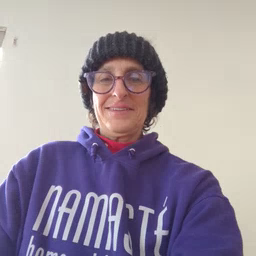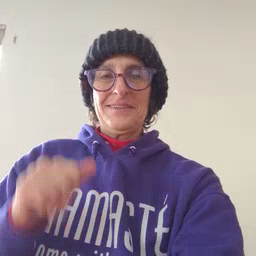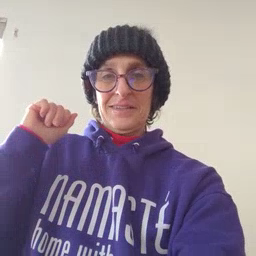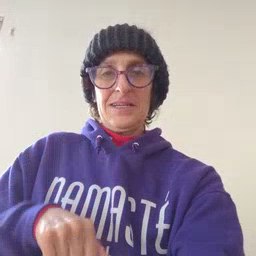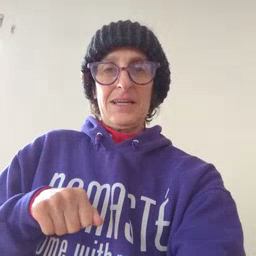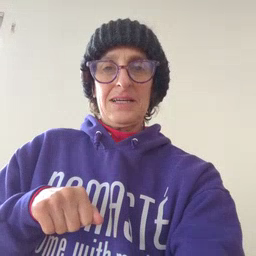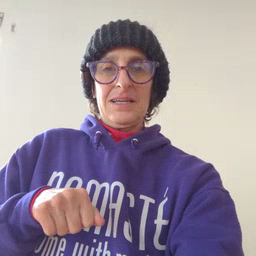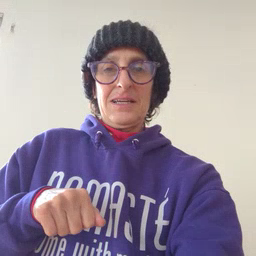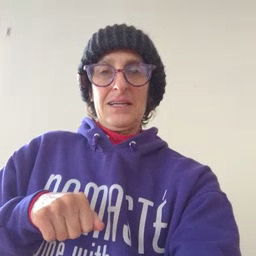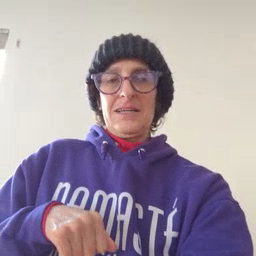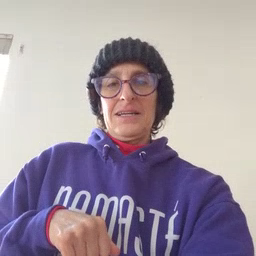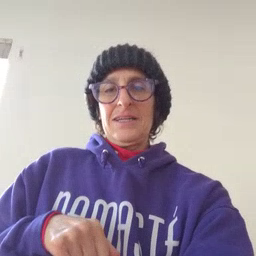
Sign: can